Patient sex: F
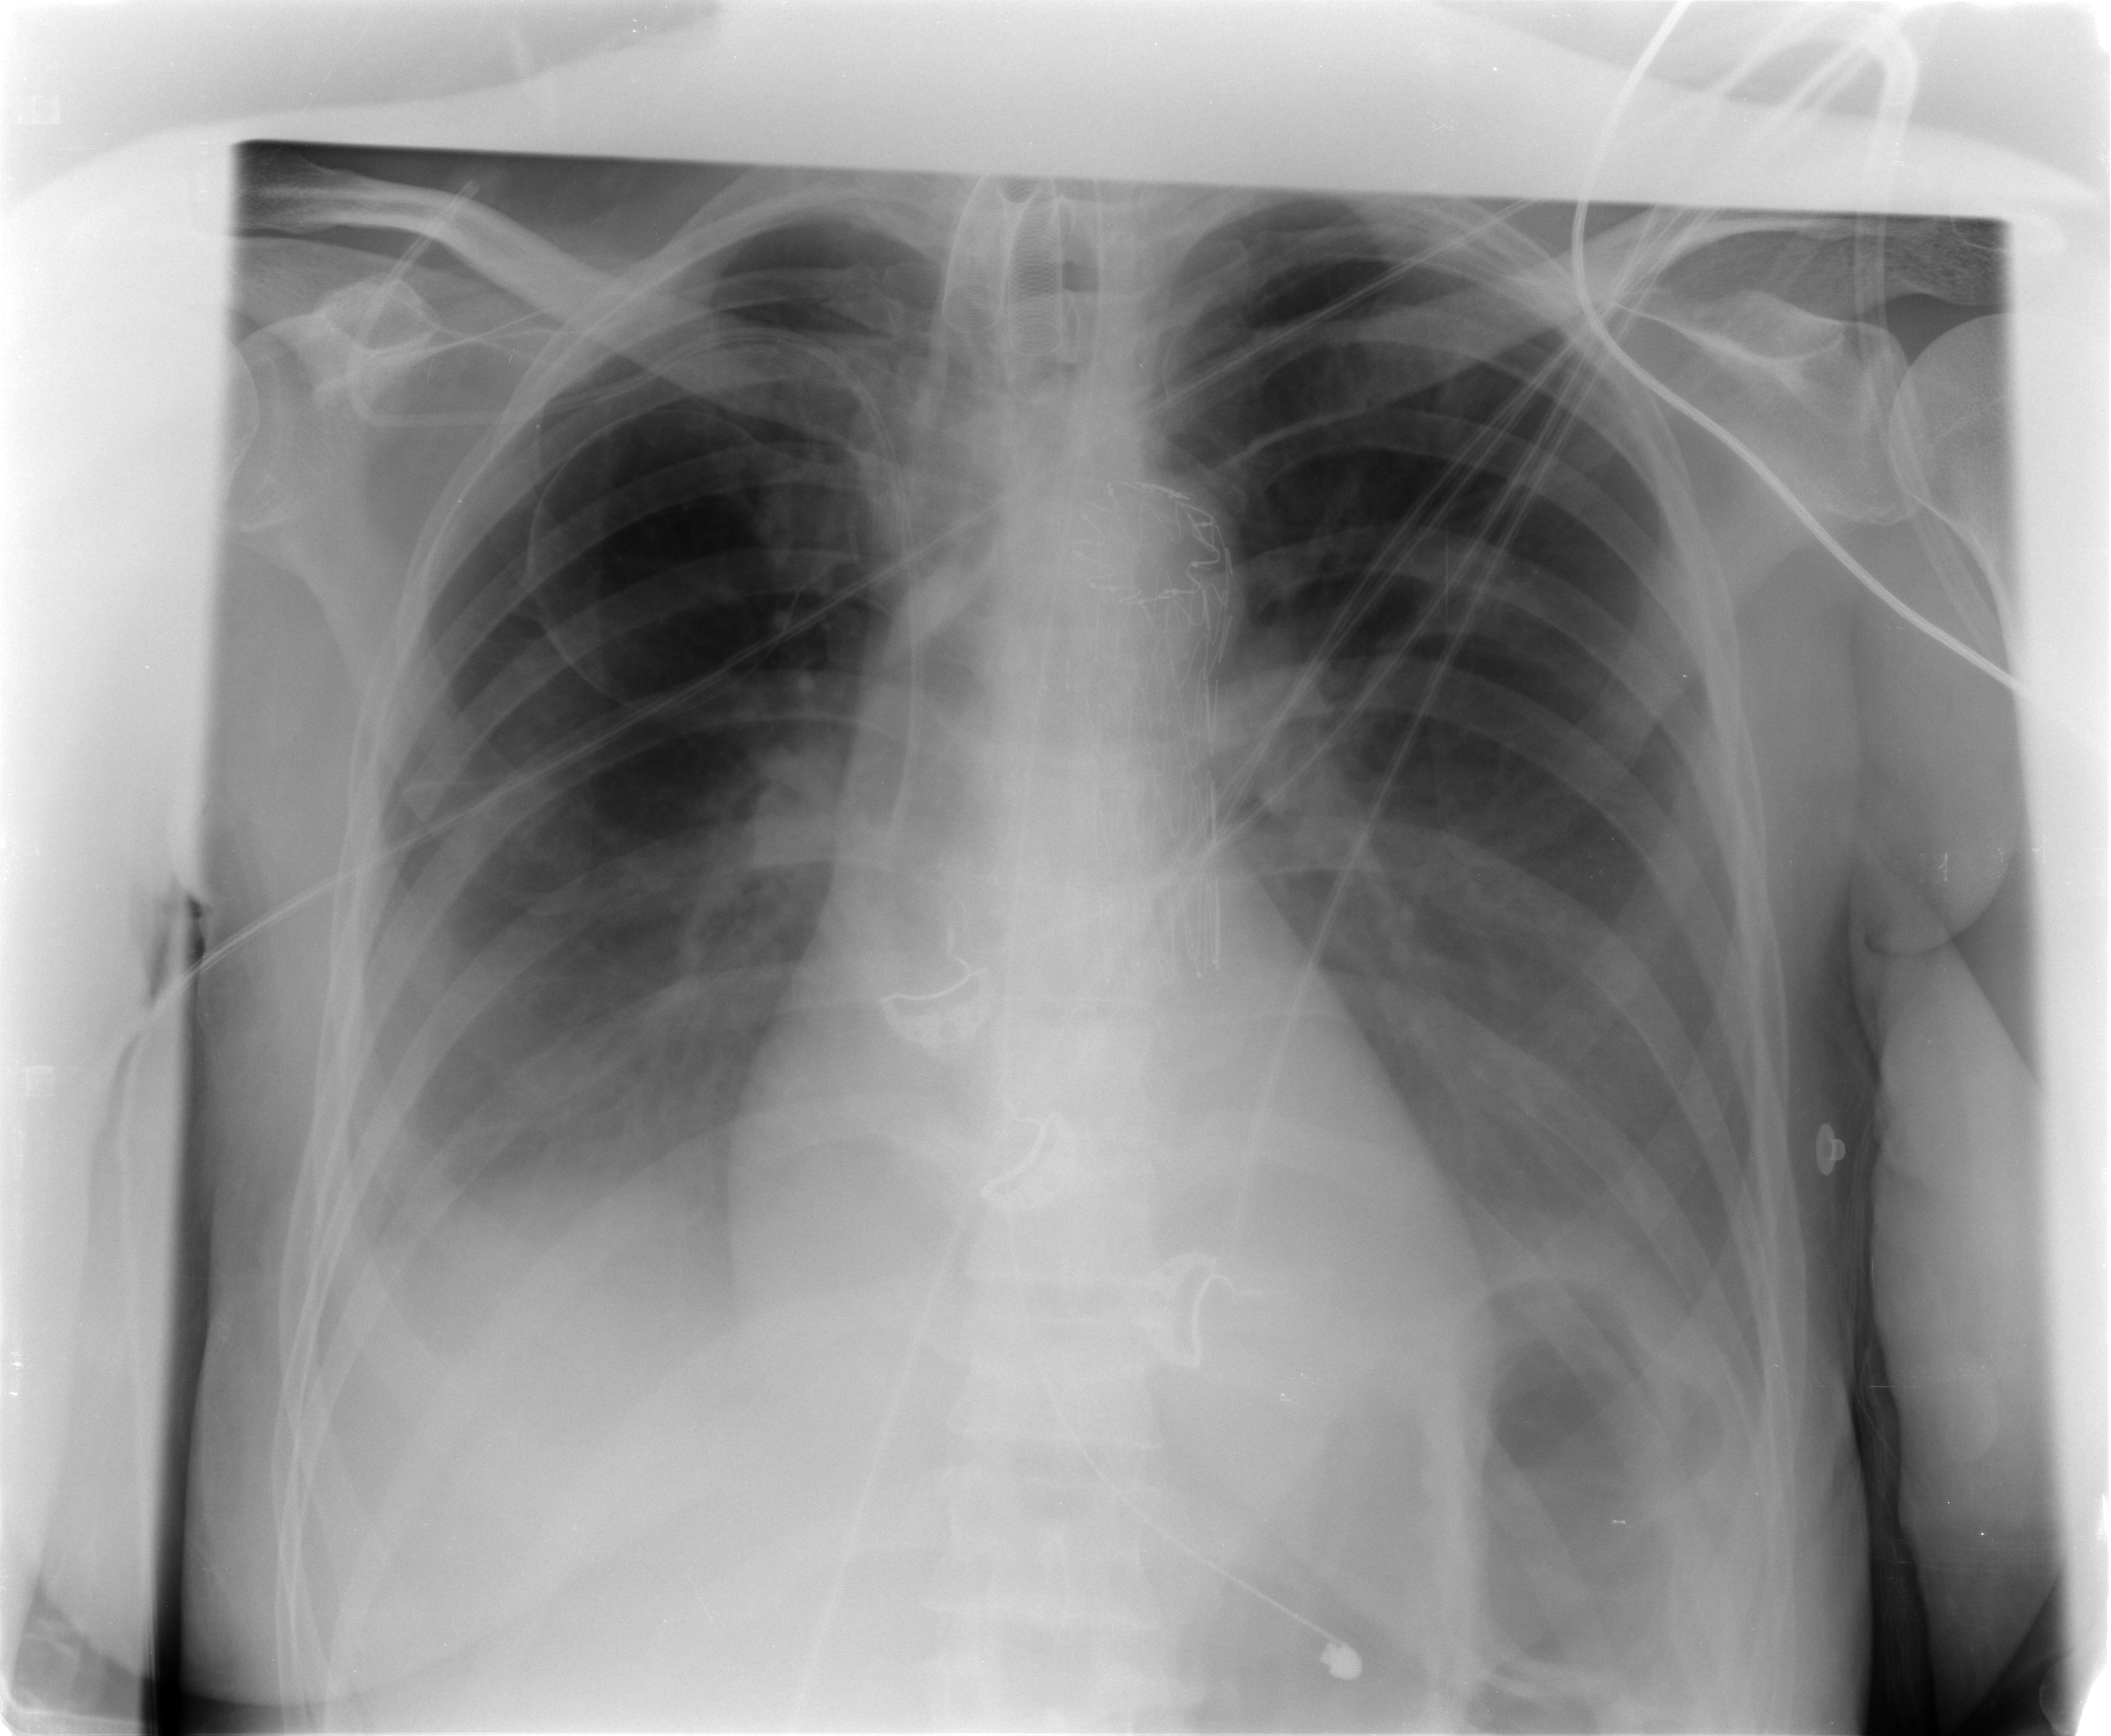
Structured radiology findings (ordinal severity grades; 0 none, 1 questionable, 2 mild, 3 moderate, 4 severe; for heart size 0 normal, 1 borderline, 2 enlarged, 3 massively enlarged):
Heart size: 1
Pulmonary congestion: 2
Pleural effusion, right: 2
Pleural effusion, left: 2
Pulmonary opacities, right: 0
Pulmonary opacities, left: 0
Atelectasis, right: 2
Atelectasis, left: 2